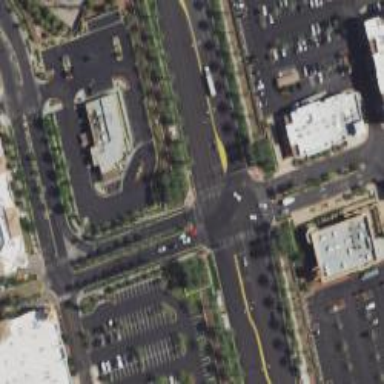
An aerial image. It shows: Solid stop line on the road marking.